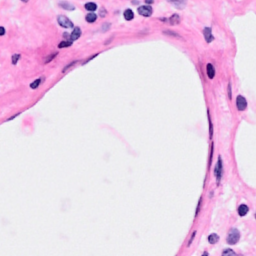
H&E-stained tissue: Breast